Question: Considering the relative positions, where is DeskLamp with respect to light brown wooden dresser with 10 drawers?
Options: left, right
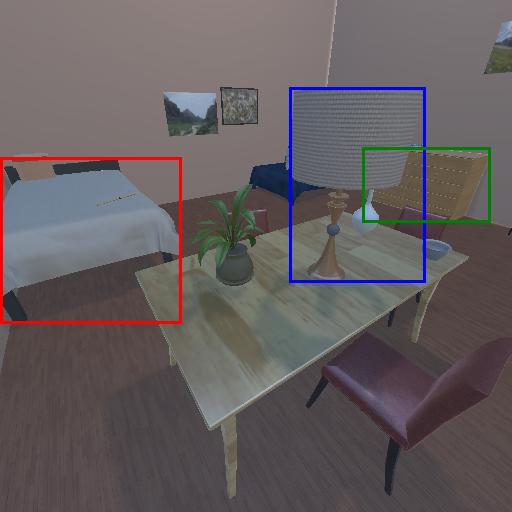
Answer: left